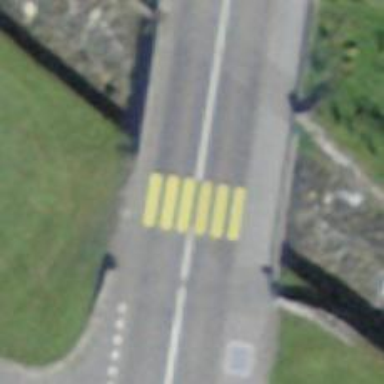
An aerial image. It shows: Primary highway on asphalt bridge.